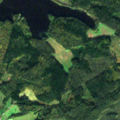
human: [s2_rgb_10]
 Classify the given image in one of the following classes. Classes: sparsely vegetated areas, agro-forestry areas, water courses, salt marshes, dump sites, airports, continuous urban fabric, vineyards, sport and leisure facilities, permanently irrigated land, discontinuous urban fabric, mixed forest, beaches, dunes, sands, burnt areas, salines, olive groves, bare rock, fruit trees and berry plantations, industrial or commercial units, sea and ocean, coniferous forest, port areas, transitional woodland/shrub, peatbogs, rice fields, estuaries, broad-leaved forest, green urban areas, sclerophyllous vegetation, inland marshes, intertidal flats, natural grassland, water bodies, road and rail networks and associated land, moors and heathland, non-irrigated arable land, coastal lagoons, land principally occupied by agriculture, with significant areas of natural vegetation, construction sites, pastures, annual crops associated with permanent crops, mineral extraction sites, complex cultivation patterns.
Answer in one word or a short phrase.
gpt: land principally occupied by agriculture, with significant areas of natural vegetation, coniferous forest, mixed forest, transitional woodland/shrub, water bodies